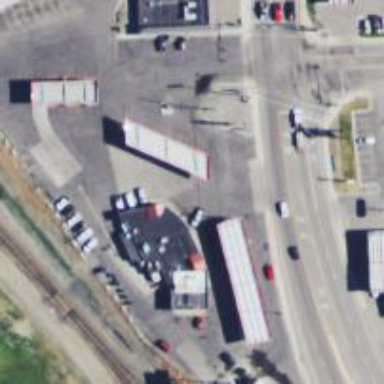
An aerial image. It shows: Convenience shop.